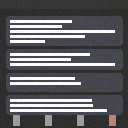
Screen state: on